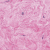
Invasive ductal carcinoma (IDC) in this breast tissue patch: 0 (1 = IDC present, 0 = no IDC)